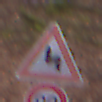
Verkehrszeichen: DoppelkurveZunaechstLinks
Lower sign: Geschwindigkeit80
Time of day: Midday
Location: Outdoor (Nature)
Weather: Overcast
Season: Autumn
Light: Natural